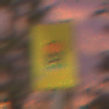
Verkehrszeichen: FahrzeugeMitWassergefaehrdenderLadungOhnePfeilsymbol
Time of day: SunriseSunset
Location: Outdoor (Urban)
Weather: PartlyCloudy
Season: NotSpecified
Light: Artificial